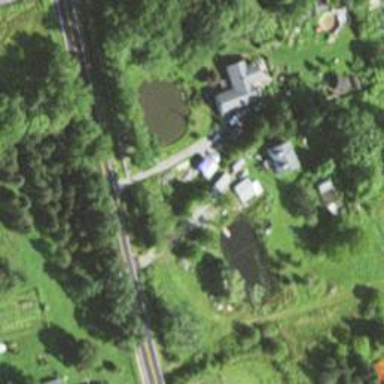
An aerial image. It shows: Driveway.